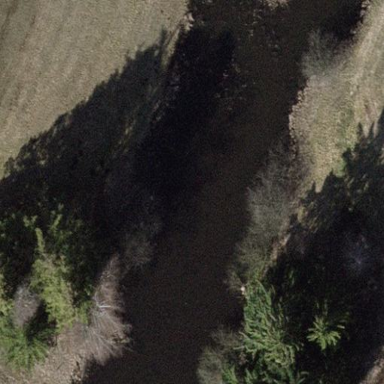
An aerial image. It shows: Pond surrounded by natural water.